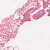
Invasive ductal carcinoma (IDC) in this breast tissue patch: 0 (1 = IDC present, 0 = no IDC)